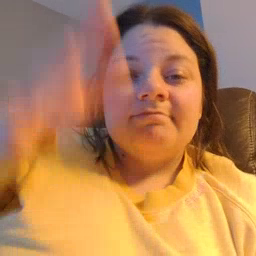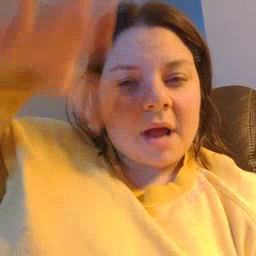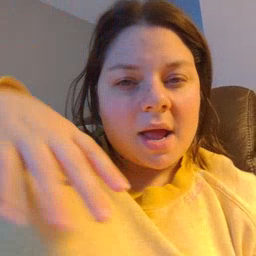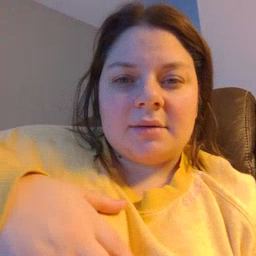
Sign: man